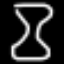
Label: hourglass